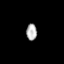
Tissue: prostate
Cell type: B cells
Senescence score: 0.2513
Nuclear area (px): 171
Mean DAPI intensity: 176.415